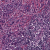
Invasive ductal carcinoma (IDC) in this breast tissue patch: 1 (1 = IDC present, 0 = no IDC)